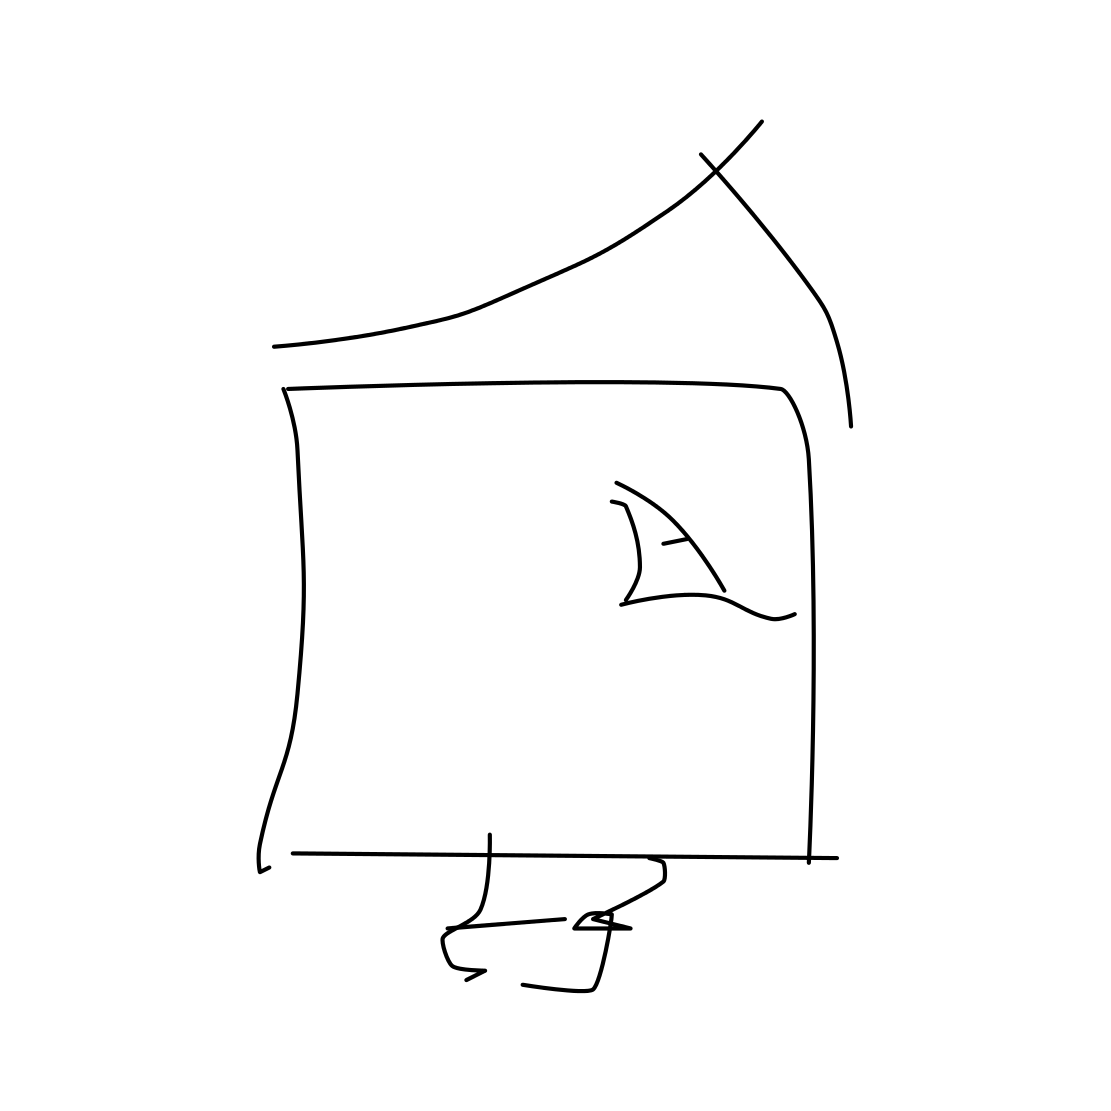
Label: house